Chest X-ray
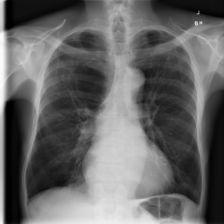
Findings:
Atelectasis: negative
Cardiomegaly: negative
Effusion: negative
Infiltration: negative
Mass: negative
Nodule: negative
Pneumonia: negative
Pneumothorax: negative
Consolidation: negative
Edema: negative
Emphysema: negative
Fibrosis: negative
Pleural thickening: negative
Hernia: negative